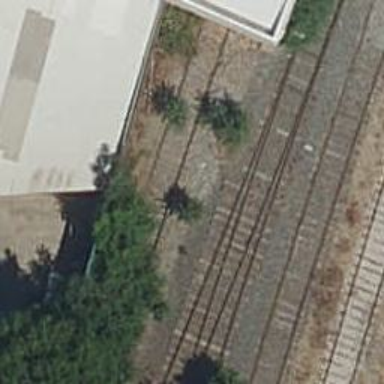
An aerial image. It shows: Railway switch.